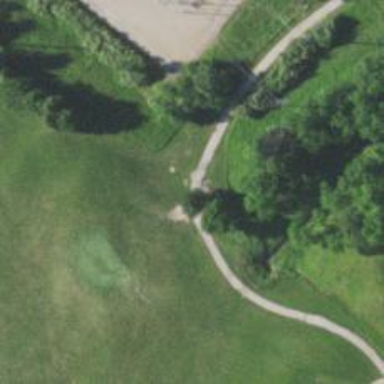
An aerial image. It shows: Serene golf path.